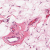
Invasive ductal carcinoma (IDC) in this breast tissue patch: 0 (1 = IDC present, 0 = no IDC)